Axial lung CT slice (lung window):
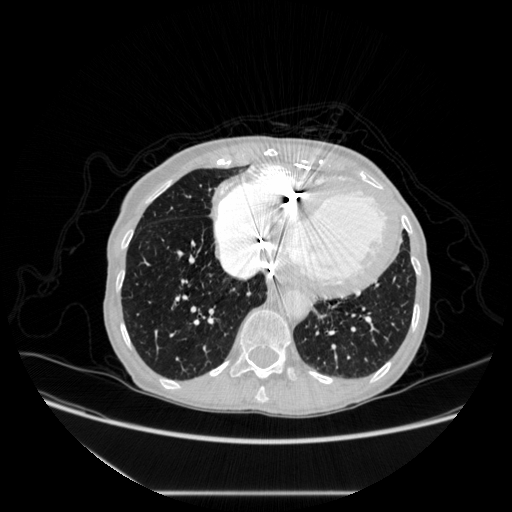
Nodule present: no